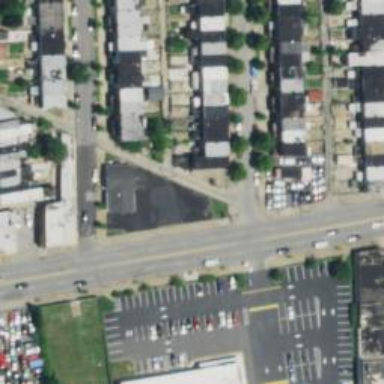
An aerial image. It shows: Alley classified as service road.